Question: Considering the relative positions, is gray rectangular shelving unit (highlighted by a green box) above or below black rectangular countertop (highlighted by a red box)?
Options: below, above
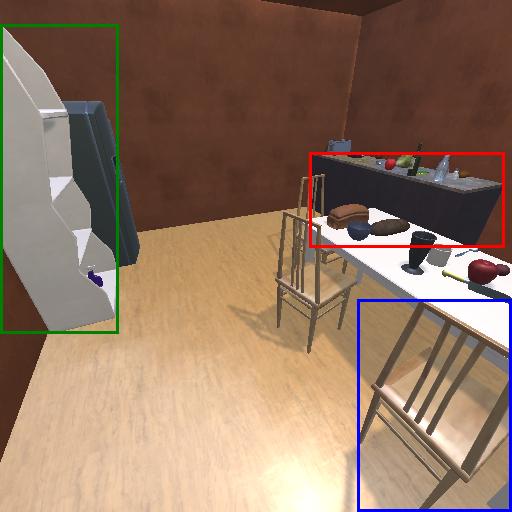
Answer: below